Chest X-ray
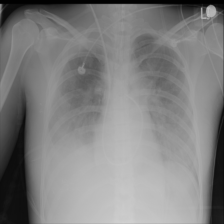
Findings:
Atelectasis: negative
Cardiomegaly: negative
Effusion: positive
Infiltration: negative
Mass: negative
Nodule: negative
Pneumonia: negative
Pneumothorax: negative
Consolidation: negative
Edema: negative
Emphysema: negative
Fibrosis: negative
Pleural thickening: negative
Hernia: negative